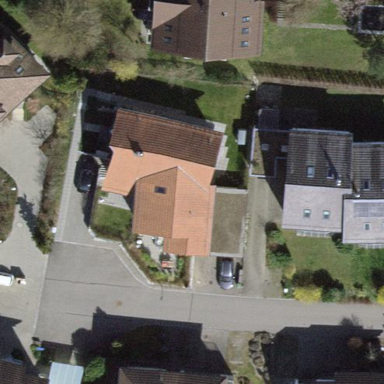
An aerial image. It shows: Building with tile roof.